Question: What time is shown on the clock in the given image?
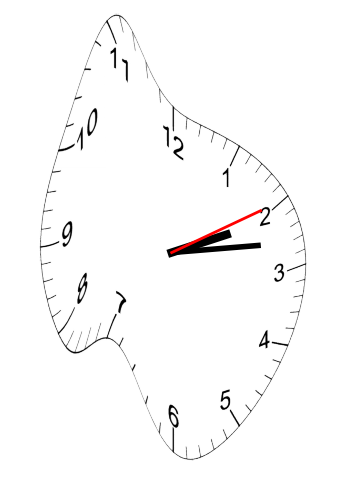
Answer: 02:13:10